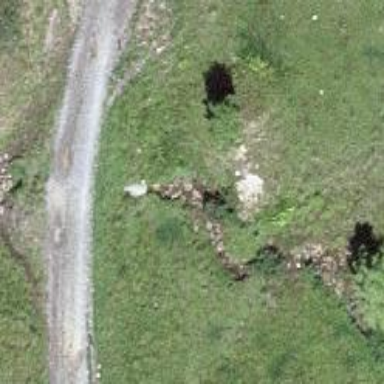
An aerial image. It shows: Culvert tunnel.